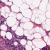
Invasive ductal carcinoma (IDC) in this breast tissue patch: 0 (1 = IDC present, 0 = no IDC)